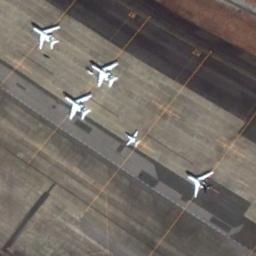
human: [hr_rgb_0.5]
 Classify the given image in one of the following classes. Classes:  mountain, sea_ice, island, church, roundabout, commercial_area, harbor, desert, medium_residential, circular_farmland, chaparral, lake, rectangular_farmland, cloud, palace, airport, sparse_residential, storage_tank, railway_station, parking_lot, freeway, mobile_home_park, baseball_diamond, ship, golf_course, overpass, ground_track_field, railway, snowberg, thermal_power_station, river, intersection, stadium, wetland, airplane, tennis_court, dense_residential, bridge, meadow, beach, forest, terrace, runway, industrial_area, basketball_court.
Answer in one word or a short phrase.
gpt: airplane